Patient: sex F, age 62
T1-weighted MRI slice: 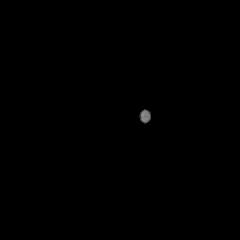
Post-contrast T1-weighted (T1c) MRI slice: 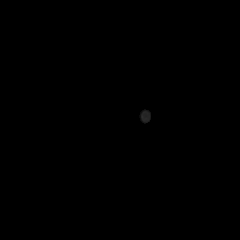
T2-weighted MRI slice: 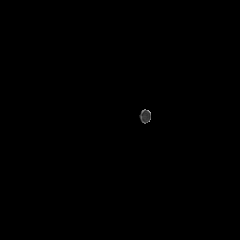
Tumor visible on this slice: no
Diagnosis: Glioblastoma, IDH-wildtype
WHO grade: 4